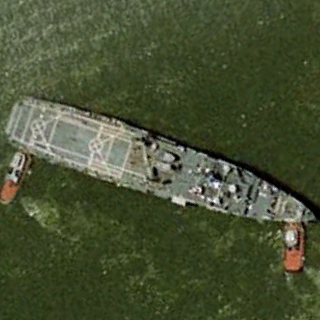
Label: combat